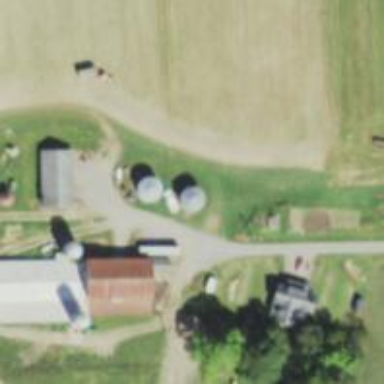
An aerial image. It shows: Silo.